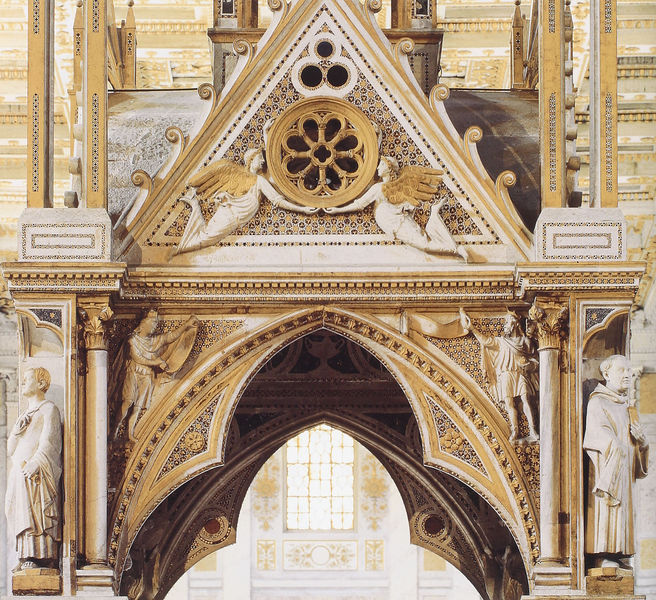
Titel: Altarziborium
Künstler: Arnolfo di Cambio
Standort: Rom, S. Paolo Fuori le Mura (EU - I - Latium)
Schlagwörter: flügel, weiß, dreieck, gelb, ausschnitt, fenster, säulen, dach, gebäude, architektur, stein, kirche, figur, gold, gotik, renaissance, kreis, rund, engel, statue, relief, fassade, giebel, banner, detail, foto, torbogen, entwurf, kapitell, sims, gesims, statuen, rosette, spitzbogen, heilig, gotteshaus, toor